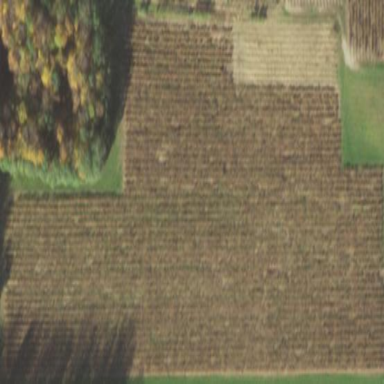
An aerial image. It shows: Farmland with grape crops.